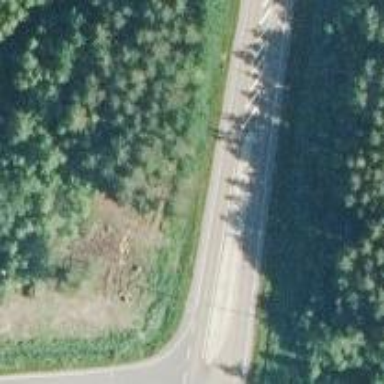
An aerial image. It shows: Trunk highway.